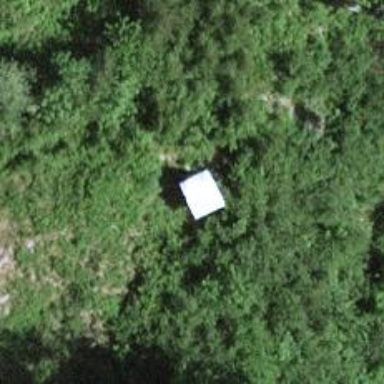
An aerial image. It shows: Shelter that serves as hunting stand.